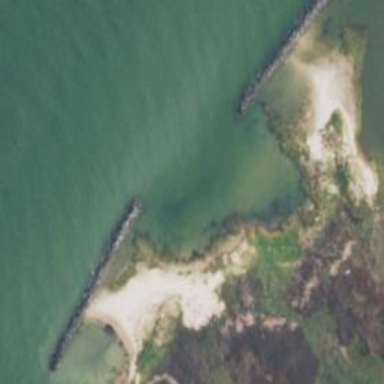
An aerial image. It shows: Breakwater structure.